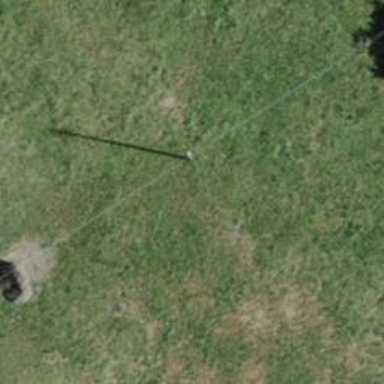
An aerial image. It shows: Minor power line.